Question: I have tried to implement a container like <URL> to hold my blog post. White container in the front of background.

I though if I change background color as white, it will looks like it. But, it did not worked because it seems like both background and mine white boz is same level.
How can I create a box, to hold my blog post, which is looks like in front of background?
(I am developing blog web page)
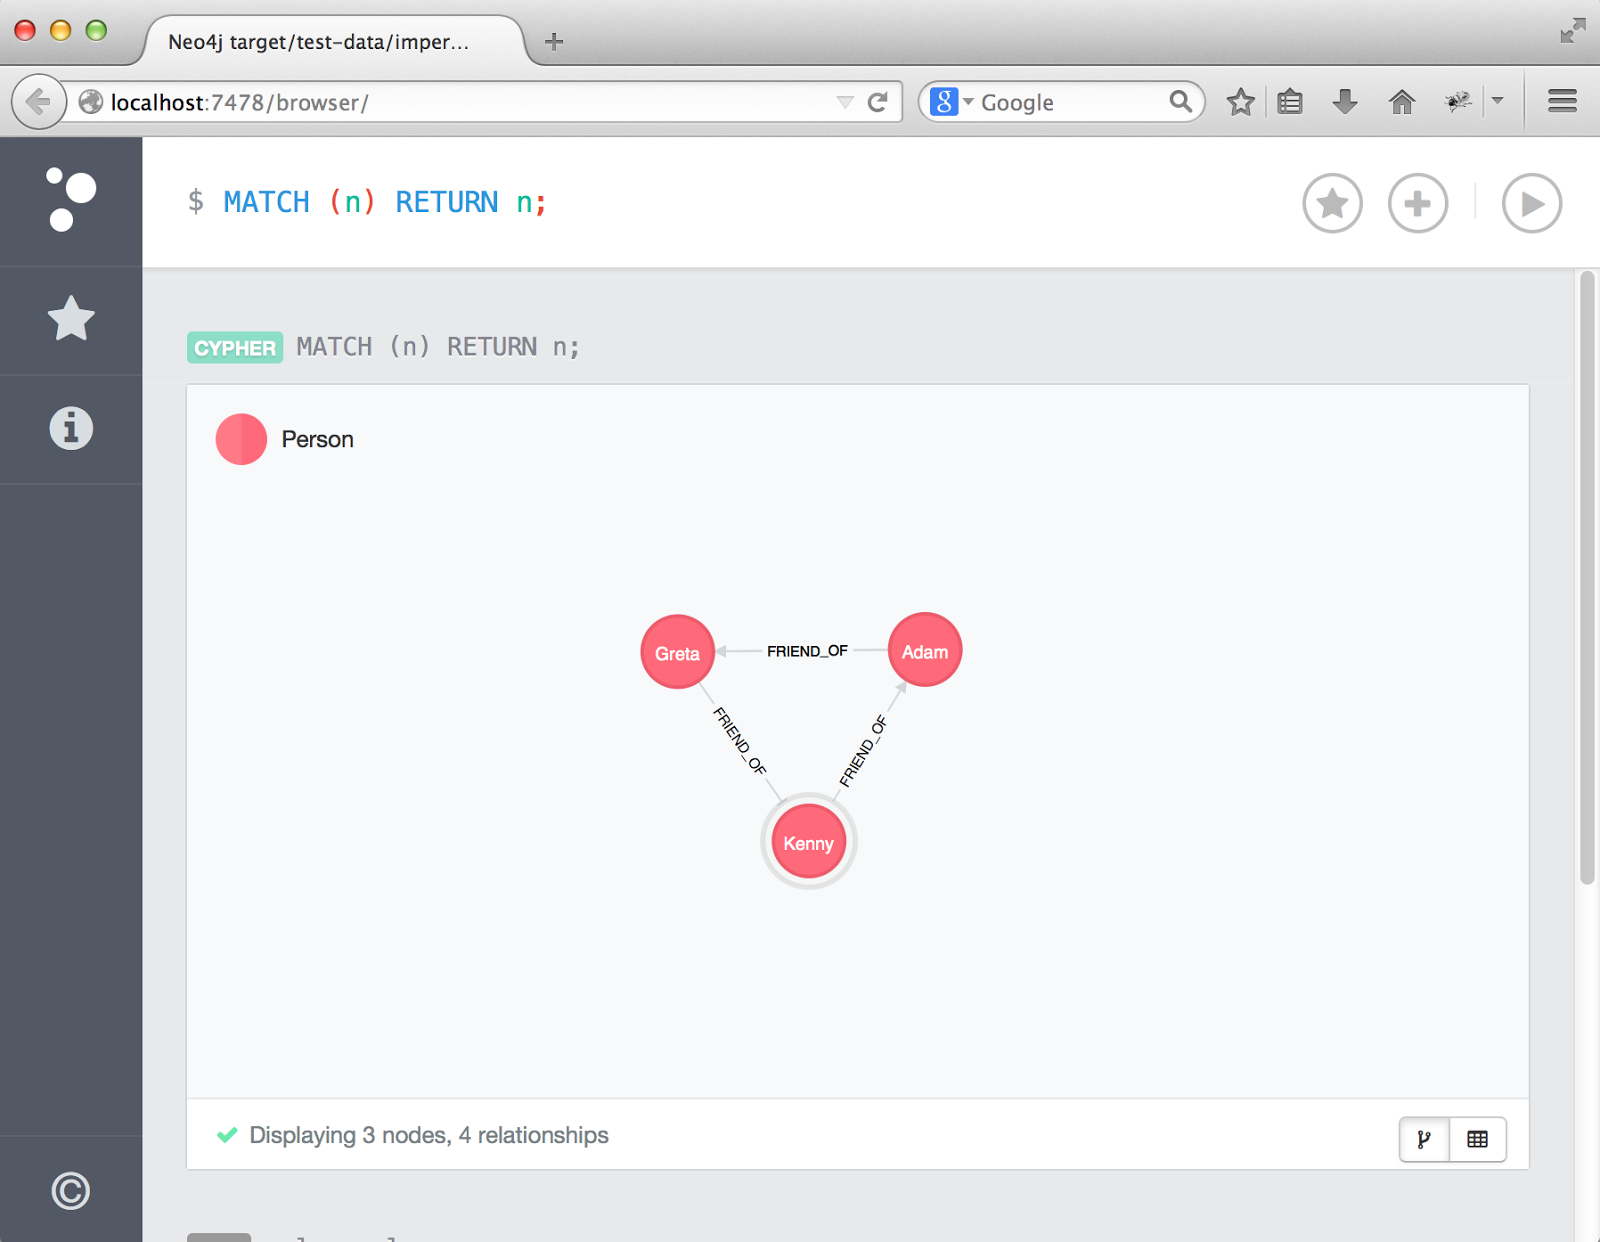
Answer: You should be using another div exclusively for the blog posts, so that you can style it easily.
<URL> should look like the one you want to achieve in a really simpler form.
Sample 'HTML' content:
'''
<div id="main-container"> <!-- A main container div, for the whole webpage -->
<h3>Posts</h3>
<div class="post">
<h4>Post Title</h4>
Blog post text here, Blog post text hereBlog post text hereBlog post text hereBlog post text hereBlog post text hereBlog post text hereBlog post text hereBlog post text hereBlog post text hereBlog post text hereBlog post text hereBlog post text hereBlog post text here
</div>
</div>
'''
And this is how your 'CSS' code should look like:
'''
#main-container {
background-color: lightGray;
}
.post {
margin: 5em;
margin-bottom: 2em;
background-color: white;
border: 2px solid gray;
text-align: center;
box-shadow: 0px 0px 7px gray;
}
.post h4 {
text-align: center;
}
'''
You need to have box shadow, to enable this 3D-like effect.
I would recommend using multiple-box shadows, you can read more <URL>.